Question:
I need to implement correct translation of an artificial horizon line in a circle with a specified radius . I need equasions for each of the 4 points of the line (x1, y1, x2, y2)
Any ideas? I cannot even wrap my head around the concept.
Thank you in advance!
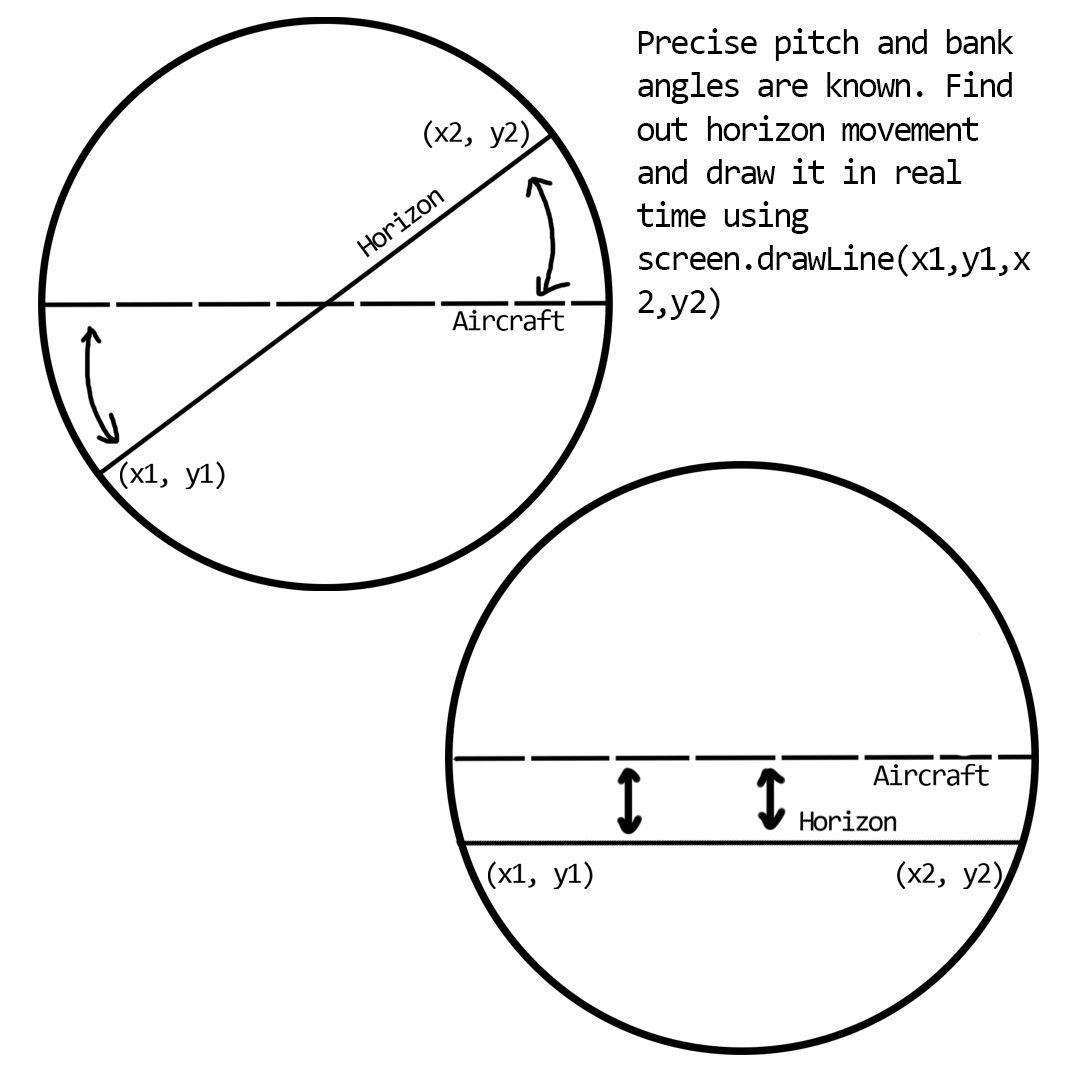
Answer: I assume your X axis goes to the right and Y axis goes to the top.
'''
local max_pitch = 50 -- at pitch=50deg horizon goes beyond the circle
local radius = 100 -- circle radius
local center_x, center_y = 200, 150 -- circle center
function draw_horizon(banking_angle, pitch_angle)
local alpha = math.acos(-pitch_angle/max_pitch)
if alpha == alpha then
local beta = math.rad(90 - banking_angle)
local x1 = center_x + radius * math.cos(beta + alpha)
local y1 = center_y + radius * math.sin(beta + alpha)
local x2 = center_x + radius * math.cos(beta - alpha)
local y2 = center_y + radius * math.sin(beta - alpha)
drawline(x1, y1, x2, y2)
else
-- horizon is beyond the circle
end
end
-- current angles
local banking_angle = -40 -- 40deg (positive right, negative left)
local pitch_angle = 10 -- 10deg (positive climb, negative dive)
draw_horizon(banking_angle, pitch_angle)
'''